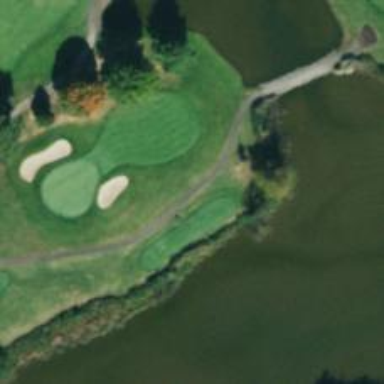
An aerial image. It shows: Path designed for golf carts.